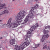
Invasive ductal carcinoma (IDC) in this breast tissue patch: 1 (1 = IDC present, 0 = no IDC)